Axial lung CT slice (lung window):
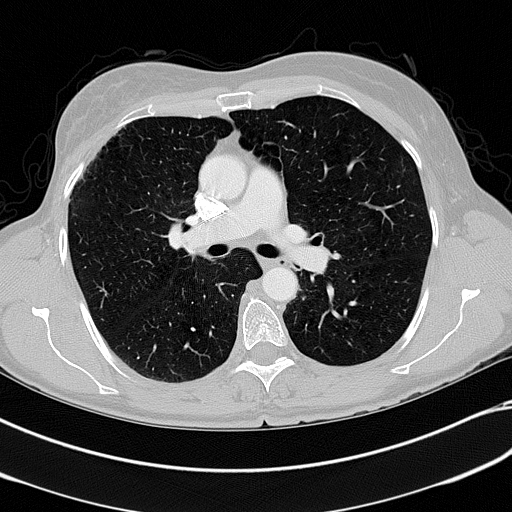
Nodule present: no